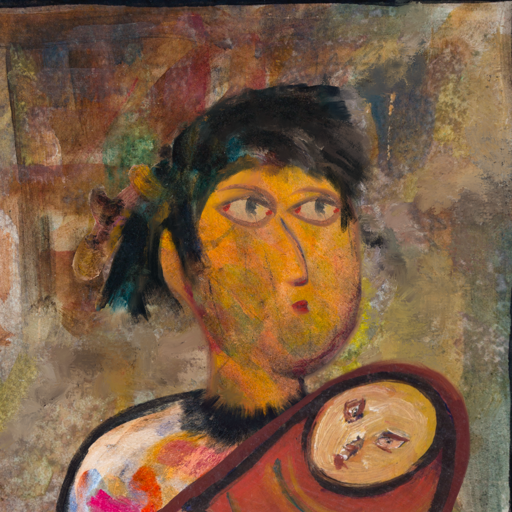
Background: Mosgoul, Head And Neck Side: Gypsy_Mother, Face Side: GypsyMother, Bust: Childish, Hair Side: Pipe, Head Accessory: Blank, Second Necklace: Blank, Necklace: Blank, Baby: After_Raid_Baby